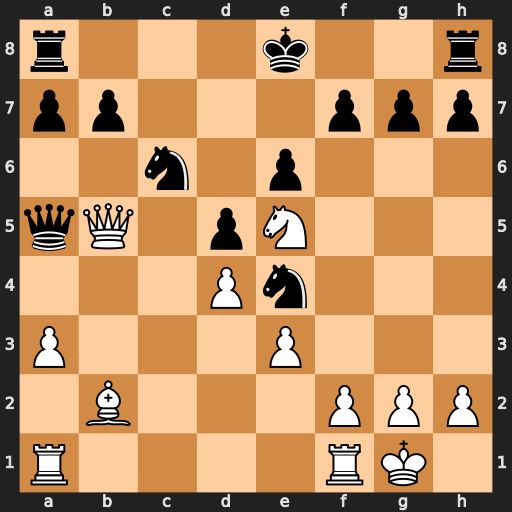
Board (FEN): r3k2r/pp3ppp/2n1p3/qQ1pN3/3Pn3/P3P3/1B3PPP/R4RK1
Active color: w
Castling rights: kq
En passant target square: -
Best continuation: Qxb7 O-O Nxc6